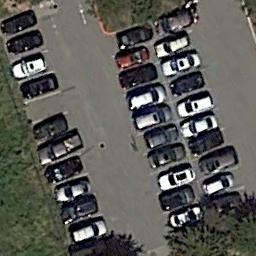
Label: parking_lot